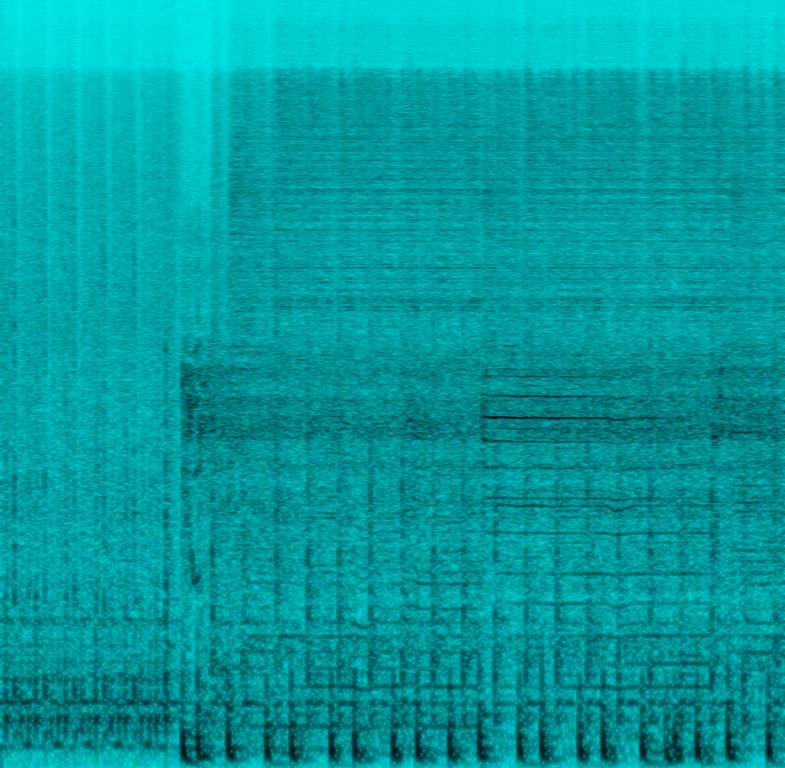
This is an instrumental punk rock/dub music piece. There is a distorted electric playing the main tune with a bass guitar in the background. The rhythmic background consists of a loud and rapid acoustic drum beat. The atmosphere is aggressive. This piece could be used in the soundtrack of a violent video game.